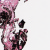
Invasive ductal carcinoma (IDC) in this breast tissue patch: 0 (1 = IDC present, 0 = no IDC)